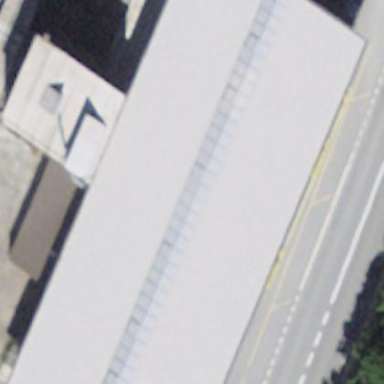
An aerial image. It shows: Industrial building.